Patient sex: M
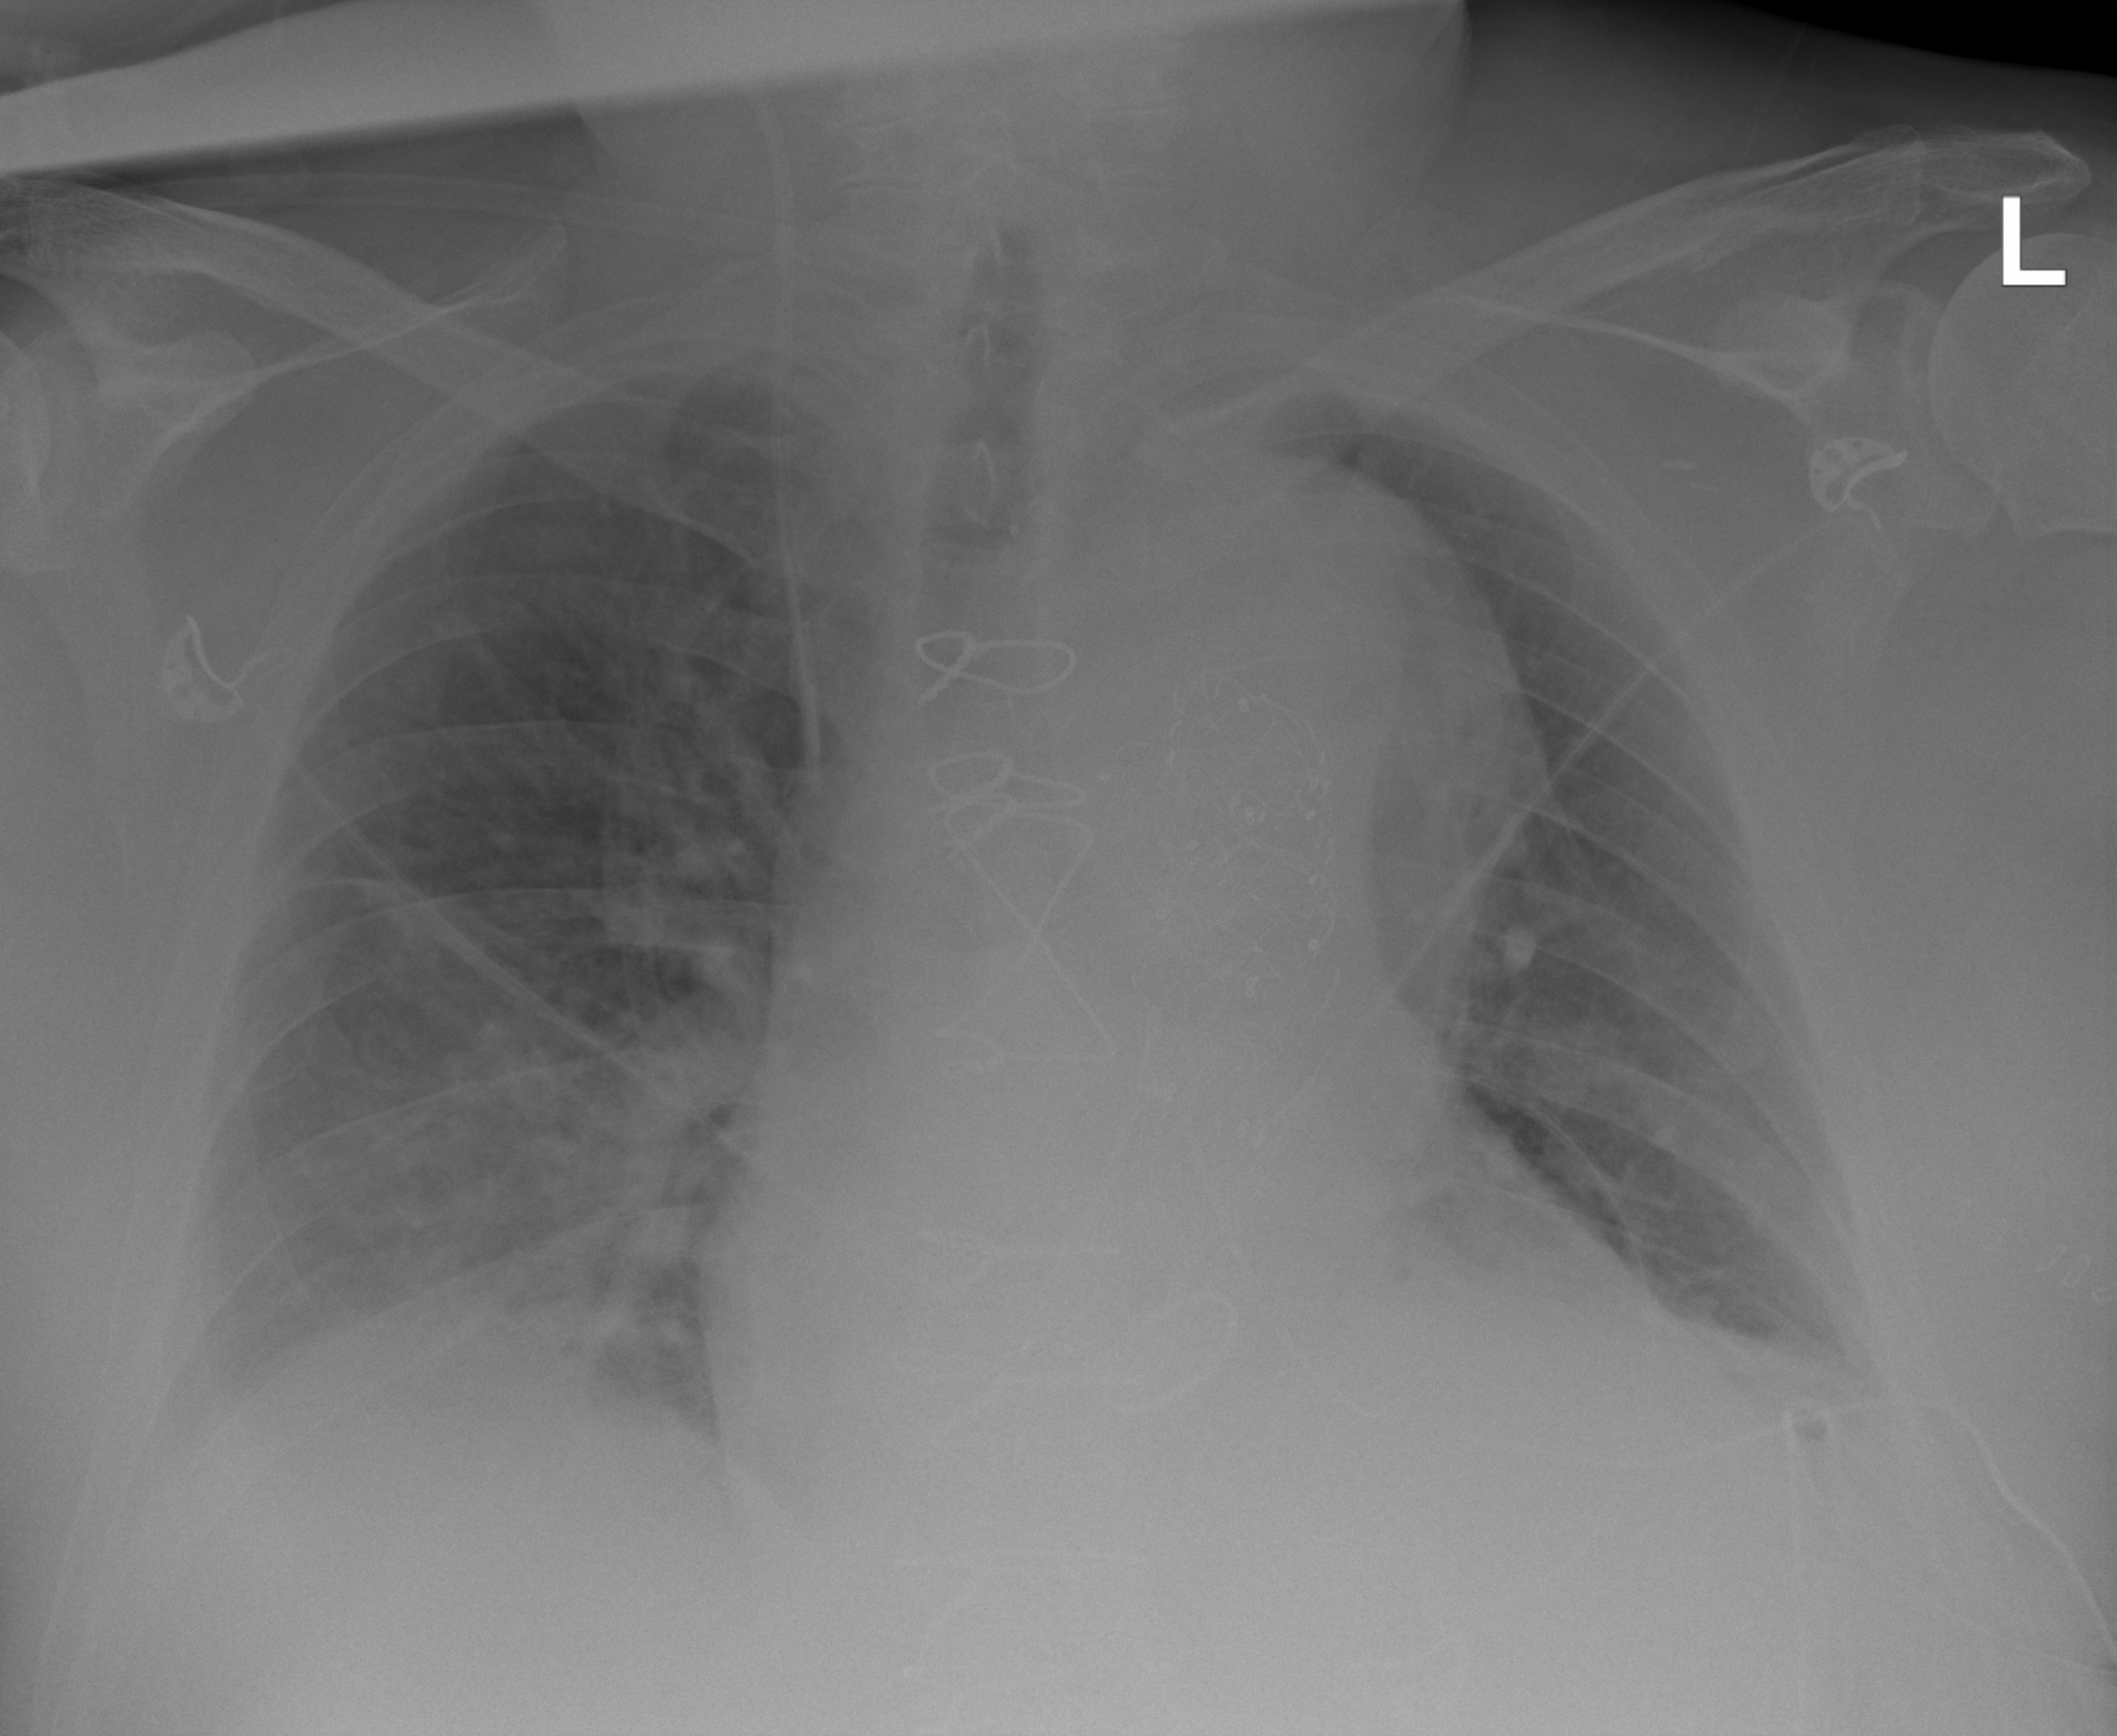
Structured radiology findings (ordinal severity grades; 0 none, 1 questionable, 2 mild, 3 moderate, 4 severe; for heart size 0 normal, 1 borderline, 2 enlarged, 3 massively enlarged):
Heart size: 3
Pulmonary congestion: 0
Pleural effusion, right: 2
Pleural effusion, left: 2
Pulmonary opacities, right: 0
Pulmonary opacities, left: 0
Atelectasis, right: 3
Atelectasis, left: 2